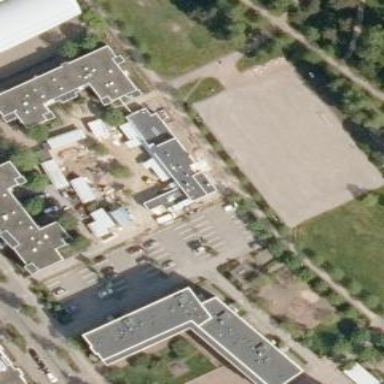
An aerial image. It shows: Kindergarten.